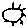
Label: sun